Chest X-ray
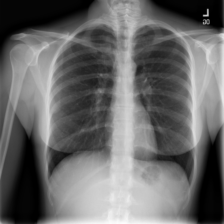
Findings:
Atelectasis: negative
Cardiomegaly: negative
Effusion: negative
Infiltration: negative
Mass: negative
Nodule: negative
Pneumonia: negative
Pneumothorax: negative
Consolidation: negative
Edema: negative
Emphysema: negative
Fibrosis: negative
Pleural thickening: negative
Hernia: negative